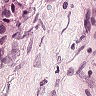
Metastatic tissue present: yes